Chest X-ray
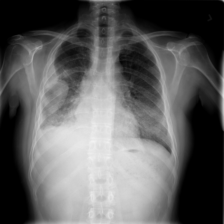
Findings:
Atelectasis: negative
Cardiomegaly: negative
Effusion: negative
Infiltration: positive
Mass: negative
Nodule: negative
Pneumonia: negative
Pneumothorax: negative
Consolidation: negative
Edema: negative
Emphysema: negative
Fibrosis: negative
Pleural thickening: negative
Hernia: negative